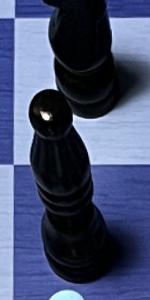
Label: Bishop_Black